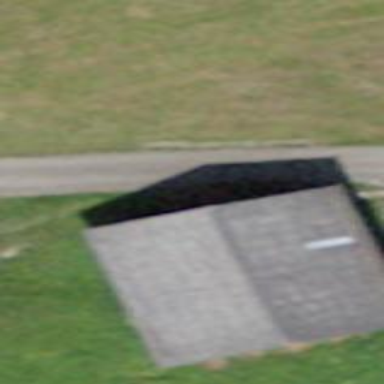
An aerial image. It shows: Barn.